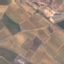
Label: PermanentCrop